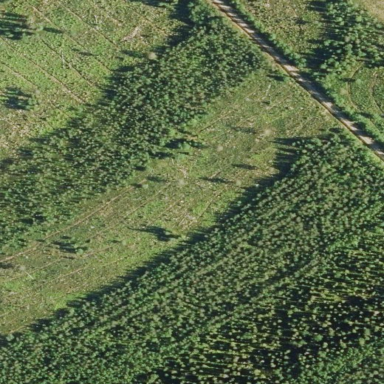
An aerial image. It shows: Clearcut area created by human activity.